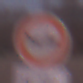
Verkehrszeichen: VerbotGespannfuhrwerke
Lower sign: ZeitangabenOhneBeschraenkungAufWochentage1
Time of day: SunriseSunset
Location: Outdoor (Nature)
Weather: Clear
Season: NotSpecified
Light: Natural